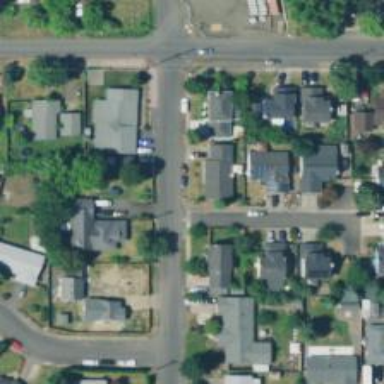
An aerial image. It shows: Residential road with sidewalk on the left side.